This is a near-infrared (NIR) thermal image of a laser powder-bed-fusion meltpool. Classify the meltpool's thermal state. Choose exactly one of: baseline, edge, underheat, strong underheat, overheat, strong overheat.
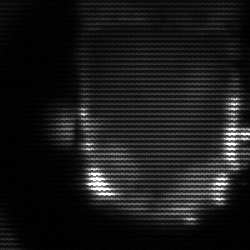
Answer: baseline